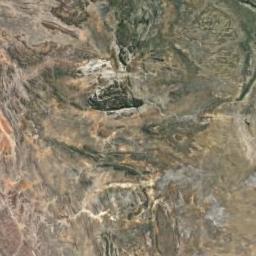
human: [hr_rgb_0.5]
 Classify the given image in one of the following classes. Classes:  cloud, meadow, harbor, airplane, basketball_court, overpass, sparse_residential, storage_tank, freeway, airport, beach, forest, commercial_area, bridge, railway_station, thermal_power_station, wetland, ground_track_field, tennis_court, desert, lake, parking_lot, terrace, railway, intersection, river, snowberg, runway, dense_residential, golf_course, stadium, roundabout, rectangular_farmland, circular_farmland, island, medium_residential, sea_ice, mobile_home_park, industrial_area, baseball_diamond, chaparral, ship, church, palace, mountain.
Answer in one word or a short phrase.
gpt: mountain